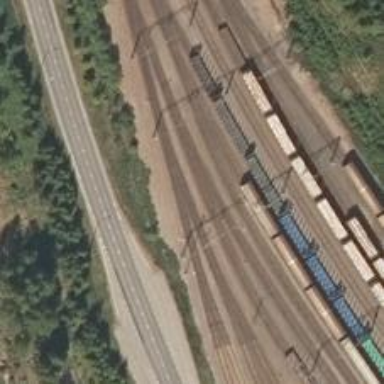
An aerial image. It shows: Railway yard used for servicing trains.